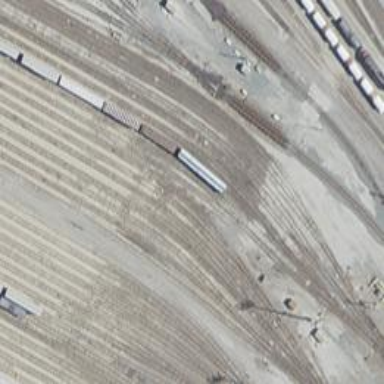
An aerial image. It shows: Railway yard.